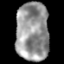
Tissue: lung
Cell type: Fibroblasts
Senescence score: 0.2437
Nuclear area (px): 1897
Mean DAPI intensity: 150.364